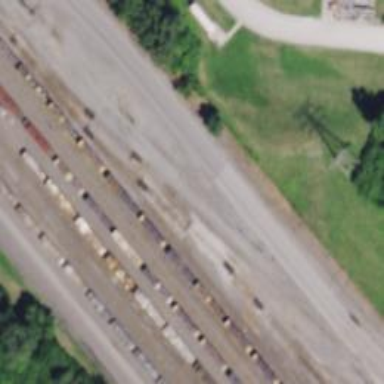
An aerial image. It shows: Railway siding with rails.